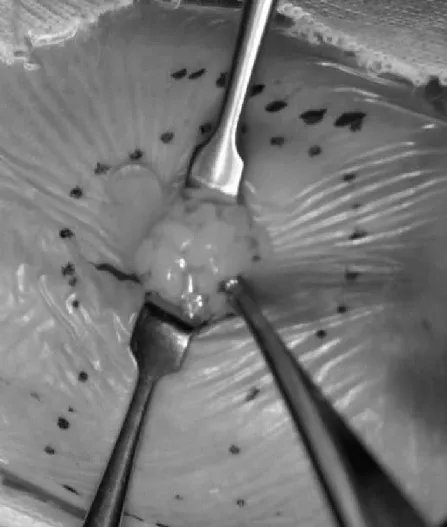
During the surgery, many rice bodies had been erupted from a small hole in the fibrous wall of the mass.
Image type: medical_photograph (other_medical_photograph)